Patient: sex F, age 57
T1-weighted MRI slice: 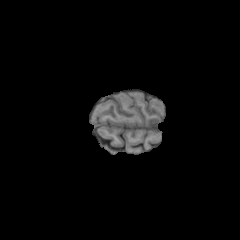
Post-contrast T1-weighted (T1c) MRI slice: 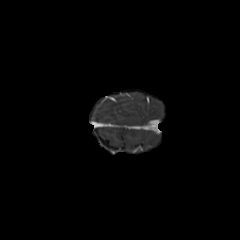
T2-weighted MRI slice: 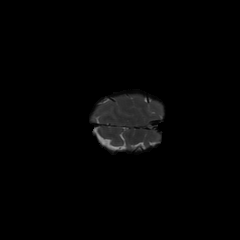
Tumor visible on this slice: no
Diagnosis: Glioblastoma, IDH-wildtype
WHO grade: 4